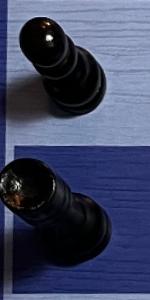
Label: Rook_Black